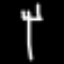
Label: fork